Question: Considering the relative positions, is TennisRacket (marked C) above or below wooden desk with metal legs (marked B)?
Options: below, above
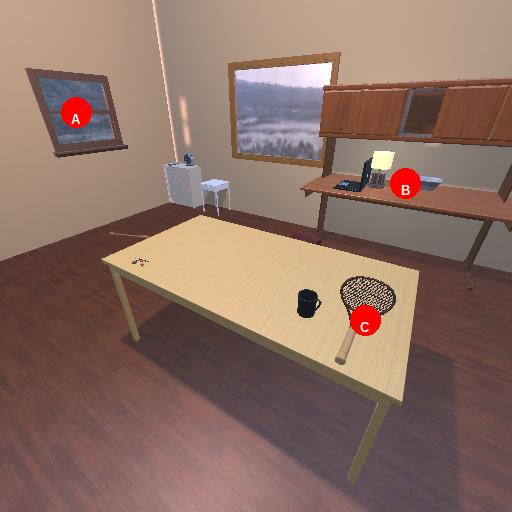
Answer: below